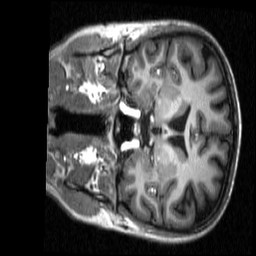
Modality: T1w
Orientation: coronal